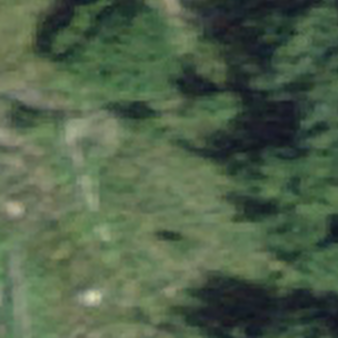
Label: other